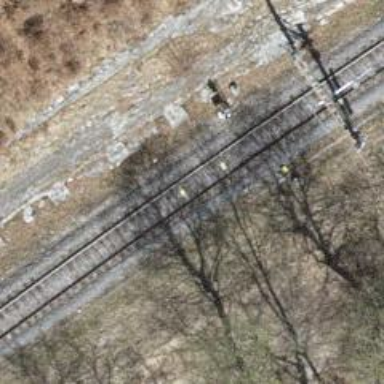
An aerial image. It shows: Railway signal.